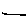
Label: line